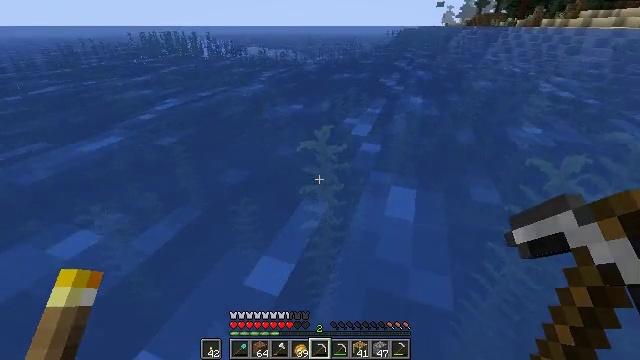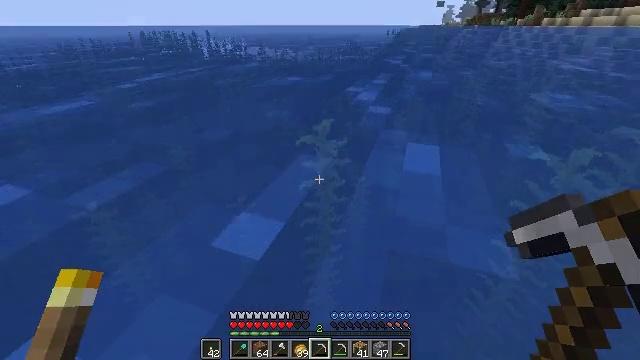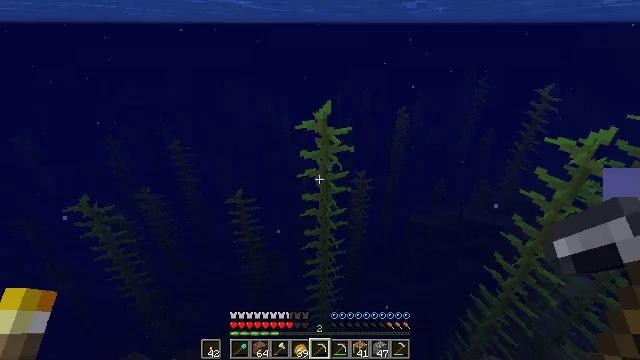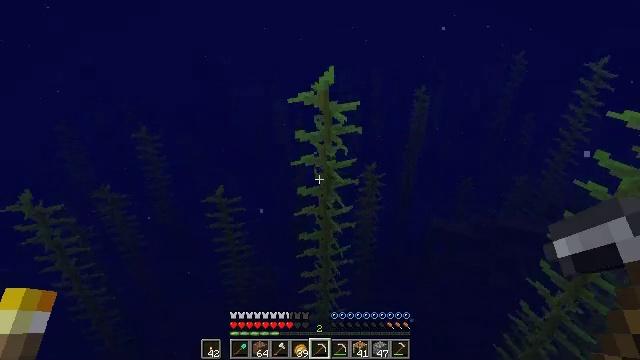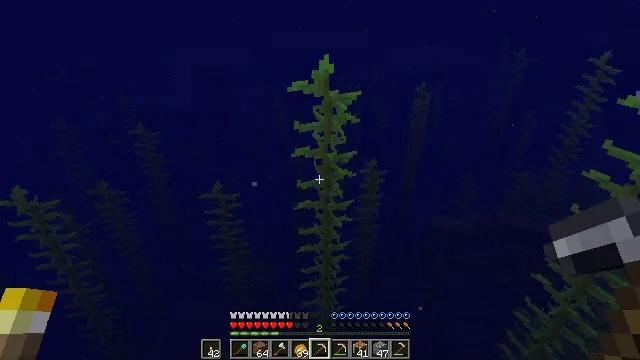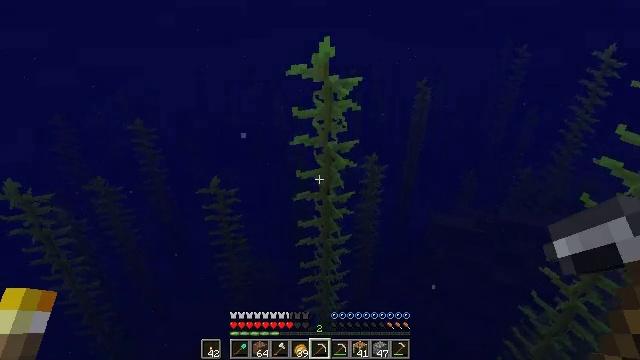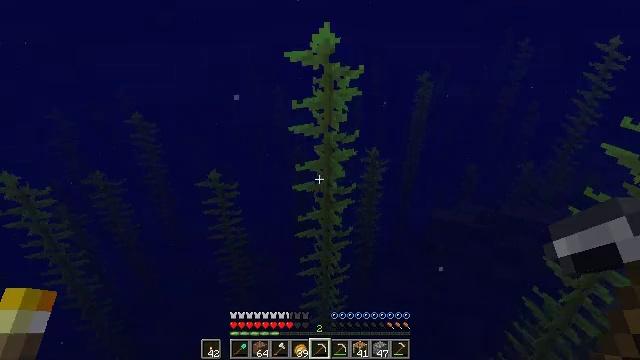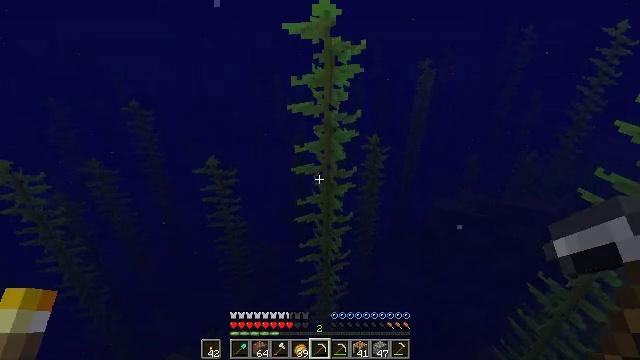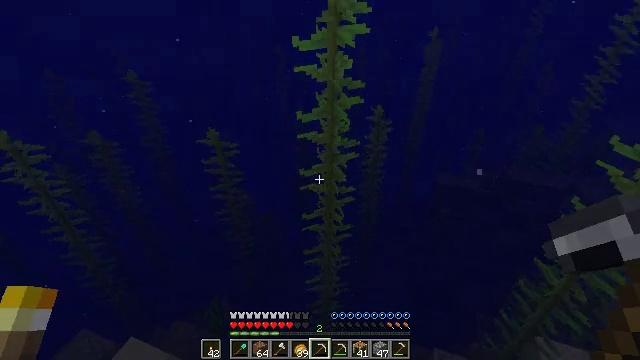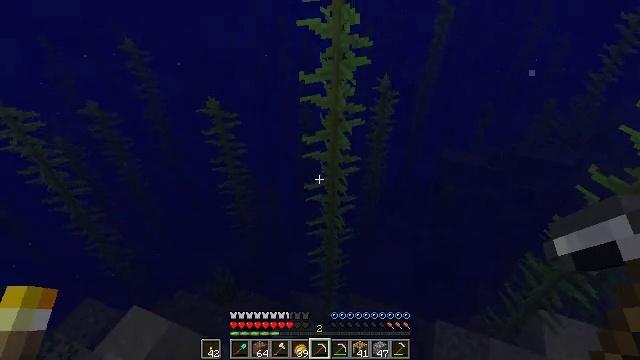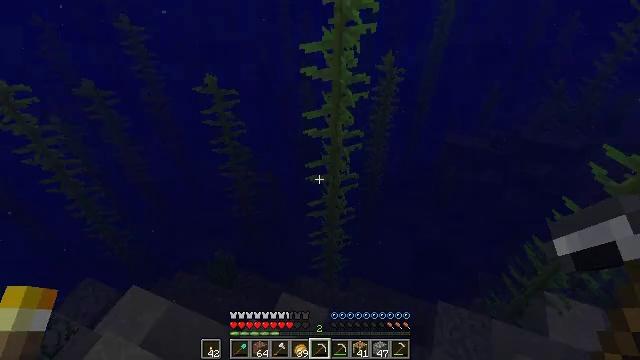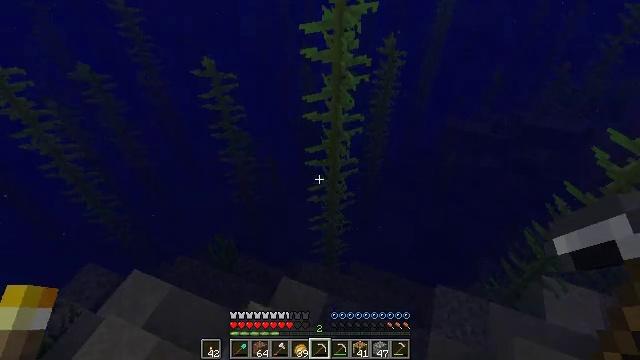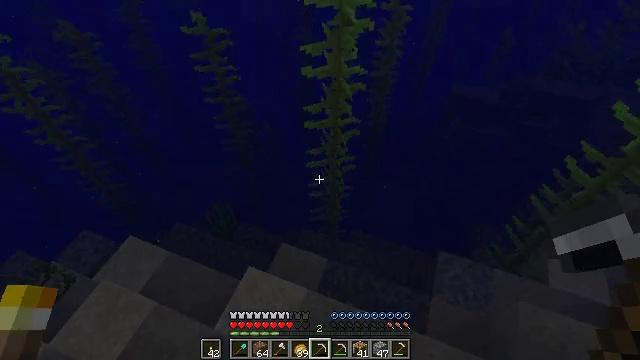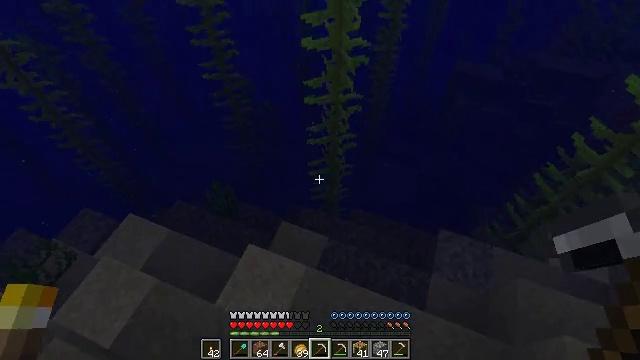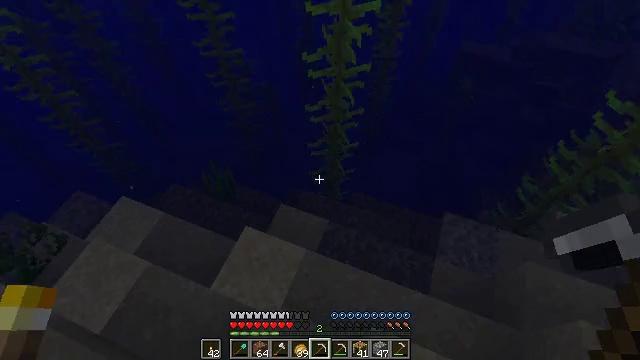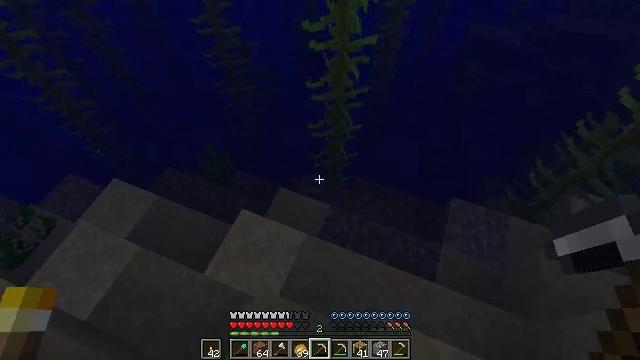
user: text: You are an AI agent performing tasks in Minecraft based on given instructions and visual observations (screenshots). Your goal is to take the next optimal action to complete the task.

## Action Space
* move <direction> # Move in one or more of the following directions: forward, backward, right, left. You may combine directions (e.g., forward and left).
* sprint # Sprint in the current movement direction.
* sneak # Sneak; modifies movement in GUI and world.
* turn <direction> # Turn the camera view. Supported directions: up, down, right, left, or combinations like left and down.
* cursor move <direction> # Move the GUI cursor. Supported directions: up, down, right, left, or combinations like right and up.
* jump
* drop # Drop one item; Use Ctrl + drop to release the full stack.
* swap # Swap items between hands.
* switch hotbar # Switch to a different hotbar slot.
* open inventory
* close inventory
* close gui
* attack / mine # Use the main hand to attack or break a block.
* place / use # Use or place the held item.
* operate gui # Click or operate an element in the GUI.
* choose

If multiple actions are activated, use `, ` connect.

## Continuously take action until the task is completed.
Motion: motion action
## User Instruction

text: Collect kelp plant from the sea.
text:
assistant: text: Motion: move forward, sneak
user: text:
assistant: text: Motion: move forward, sneak
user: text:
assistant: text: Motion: move forward, sneak
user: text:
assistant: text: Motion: move forward, sneak
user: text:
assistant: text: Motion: move forward, sneak
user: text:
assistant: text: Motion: move forward, sneak
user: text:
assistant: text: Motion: move forward, sneak, turn down
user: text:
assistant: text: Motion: move forward, sneak, turn down
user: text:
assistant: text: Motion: move forward, sneak, turn down
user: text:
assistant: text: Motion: move forward, sneak, turn down
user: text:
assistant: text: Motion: move forward, sneak, turn down
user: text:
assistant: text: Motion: move forward, sneak, turn down
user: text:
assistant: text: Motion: move forward, sneak, turn down
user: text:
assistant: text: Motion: move forward, sneak, turn down
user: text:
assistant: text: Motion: move forward, sneak, turn down
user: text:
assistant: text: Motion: move forward, sneak, turn down
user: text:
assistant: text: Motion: move forward, sneak
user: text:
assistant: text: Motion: move forward, sneak
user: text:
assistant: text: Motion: move forward, sneak
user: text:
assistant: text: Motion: move forward, sneak
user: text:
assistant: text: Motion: move forward, sneak
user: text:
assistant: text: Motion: move forward, sneak
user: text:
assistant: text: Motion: move forward, sneak
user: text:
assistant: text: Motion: move forward, sneak
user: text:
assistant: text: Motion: move forward, sneak
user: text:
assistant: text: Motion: move forward
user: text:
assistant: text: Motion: move forward
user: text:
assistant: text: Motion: move forward
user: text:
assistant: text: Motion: move forward
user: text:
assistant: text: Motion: move forward